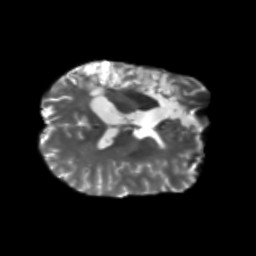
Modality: T2w
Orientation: axial
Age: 37
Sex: female
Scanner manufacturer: siemens
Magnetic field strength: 3 T
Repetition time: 5.25 s
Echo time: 0.08 s